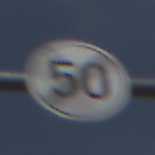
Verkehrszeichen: EndeGeschwindigkeit50
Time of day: Midday
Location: Outdoor (Nature)
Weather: PartlyCloudy
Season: NotSpecified
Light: Natural